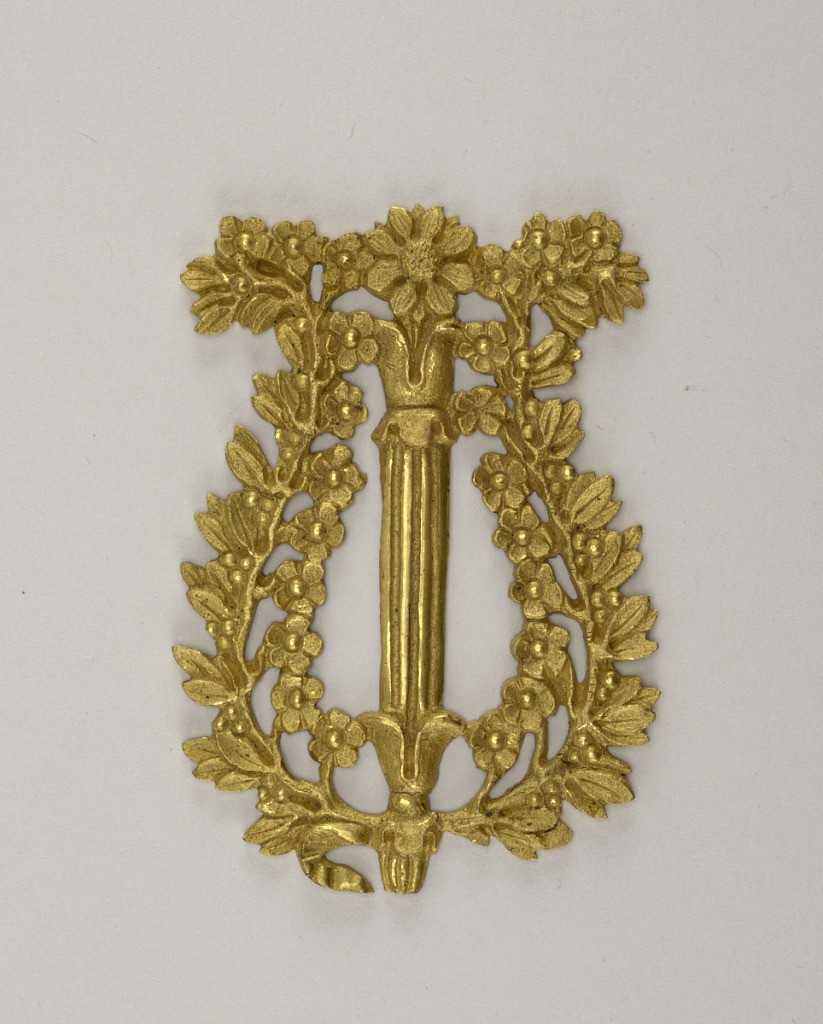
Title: Mount
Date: ca 1800
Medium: Stamped, cast and chased gilt bronze
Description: A lyre formed of berried foliage centered by a torch.